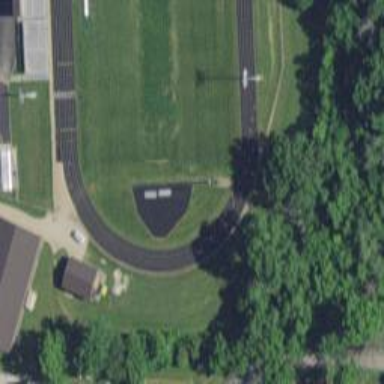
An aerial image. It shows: Athletics track located on leisure land.